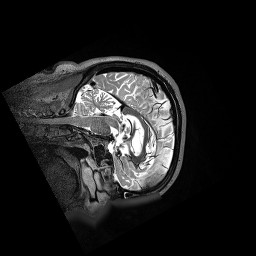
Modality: T2w
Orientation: sagittal
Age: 56
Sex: male